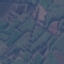
Land use / land cover: Pasture